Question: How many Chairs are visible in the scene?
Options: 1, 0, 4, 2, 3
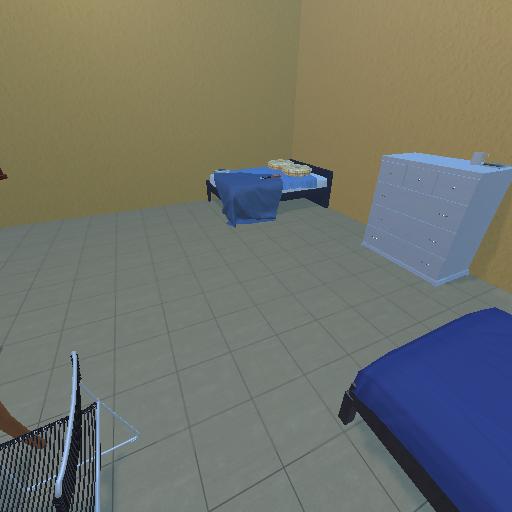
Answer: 1